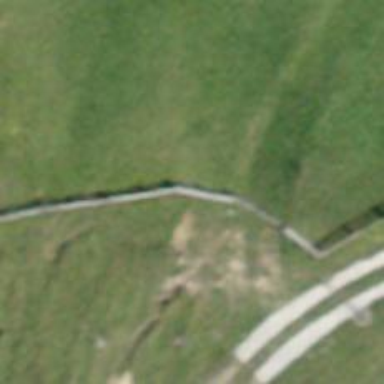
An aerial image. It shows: Fence made of wood.